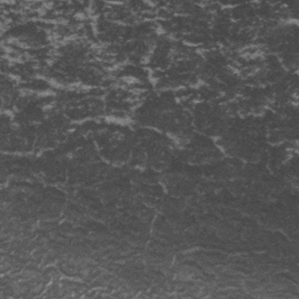
Label: frost